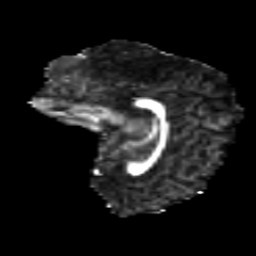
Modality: FA
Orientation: sagittal
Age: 11
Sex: female
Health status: ill
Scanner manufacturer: ge
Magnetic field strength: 3 T
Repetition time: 6.752 s
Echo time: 0.079 s